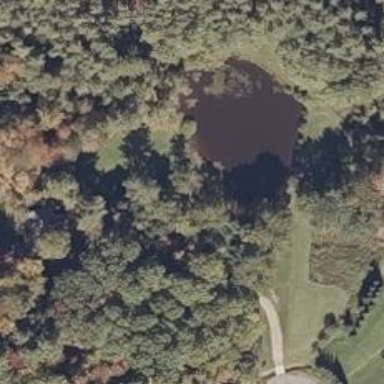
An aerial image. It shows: Pond with natural water.